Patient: sex F, age 66
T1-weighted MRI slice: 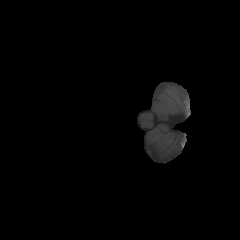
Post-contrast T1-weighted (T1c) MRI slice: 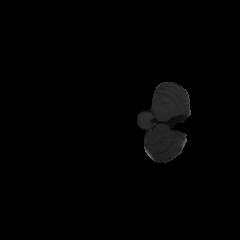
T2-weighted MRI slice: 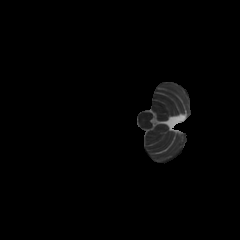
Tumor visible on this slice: no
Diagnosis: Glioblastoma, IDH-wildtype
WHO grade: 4